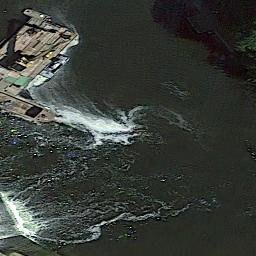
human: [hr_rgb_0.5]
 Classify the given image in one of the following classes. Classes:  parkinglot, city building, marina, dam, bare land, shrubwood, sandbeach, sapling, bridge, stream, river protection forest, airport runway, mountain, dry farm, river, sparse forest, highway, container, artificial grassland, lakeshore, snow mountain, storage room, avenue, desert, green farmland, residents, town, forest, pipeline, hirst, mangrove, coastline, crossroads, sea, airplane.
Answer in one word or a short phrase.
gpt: dam